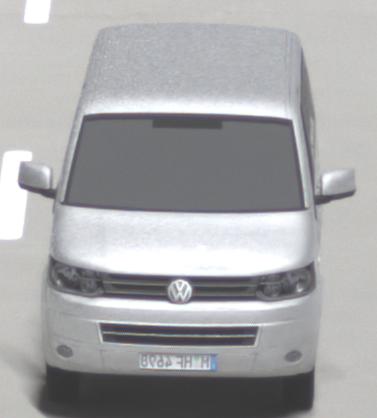
Make: VW Commercial Vehicles (Nutzfahrzeuge)
Model: T5 Multivan 2.0
Detailed model: T5 Multivan
Model produced from: 2009/09
Model produced until: 2013/06
Doors: 4
Color: white
Road condition: dry road
Daytime: not specified
Contrast: high contrast